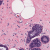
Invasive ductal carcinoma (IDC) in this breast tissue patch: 0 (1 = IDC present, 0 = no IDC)